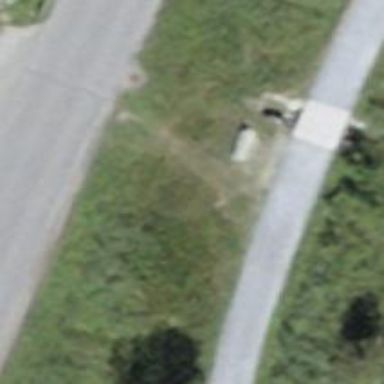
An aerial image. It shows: Bench.